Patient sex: M
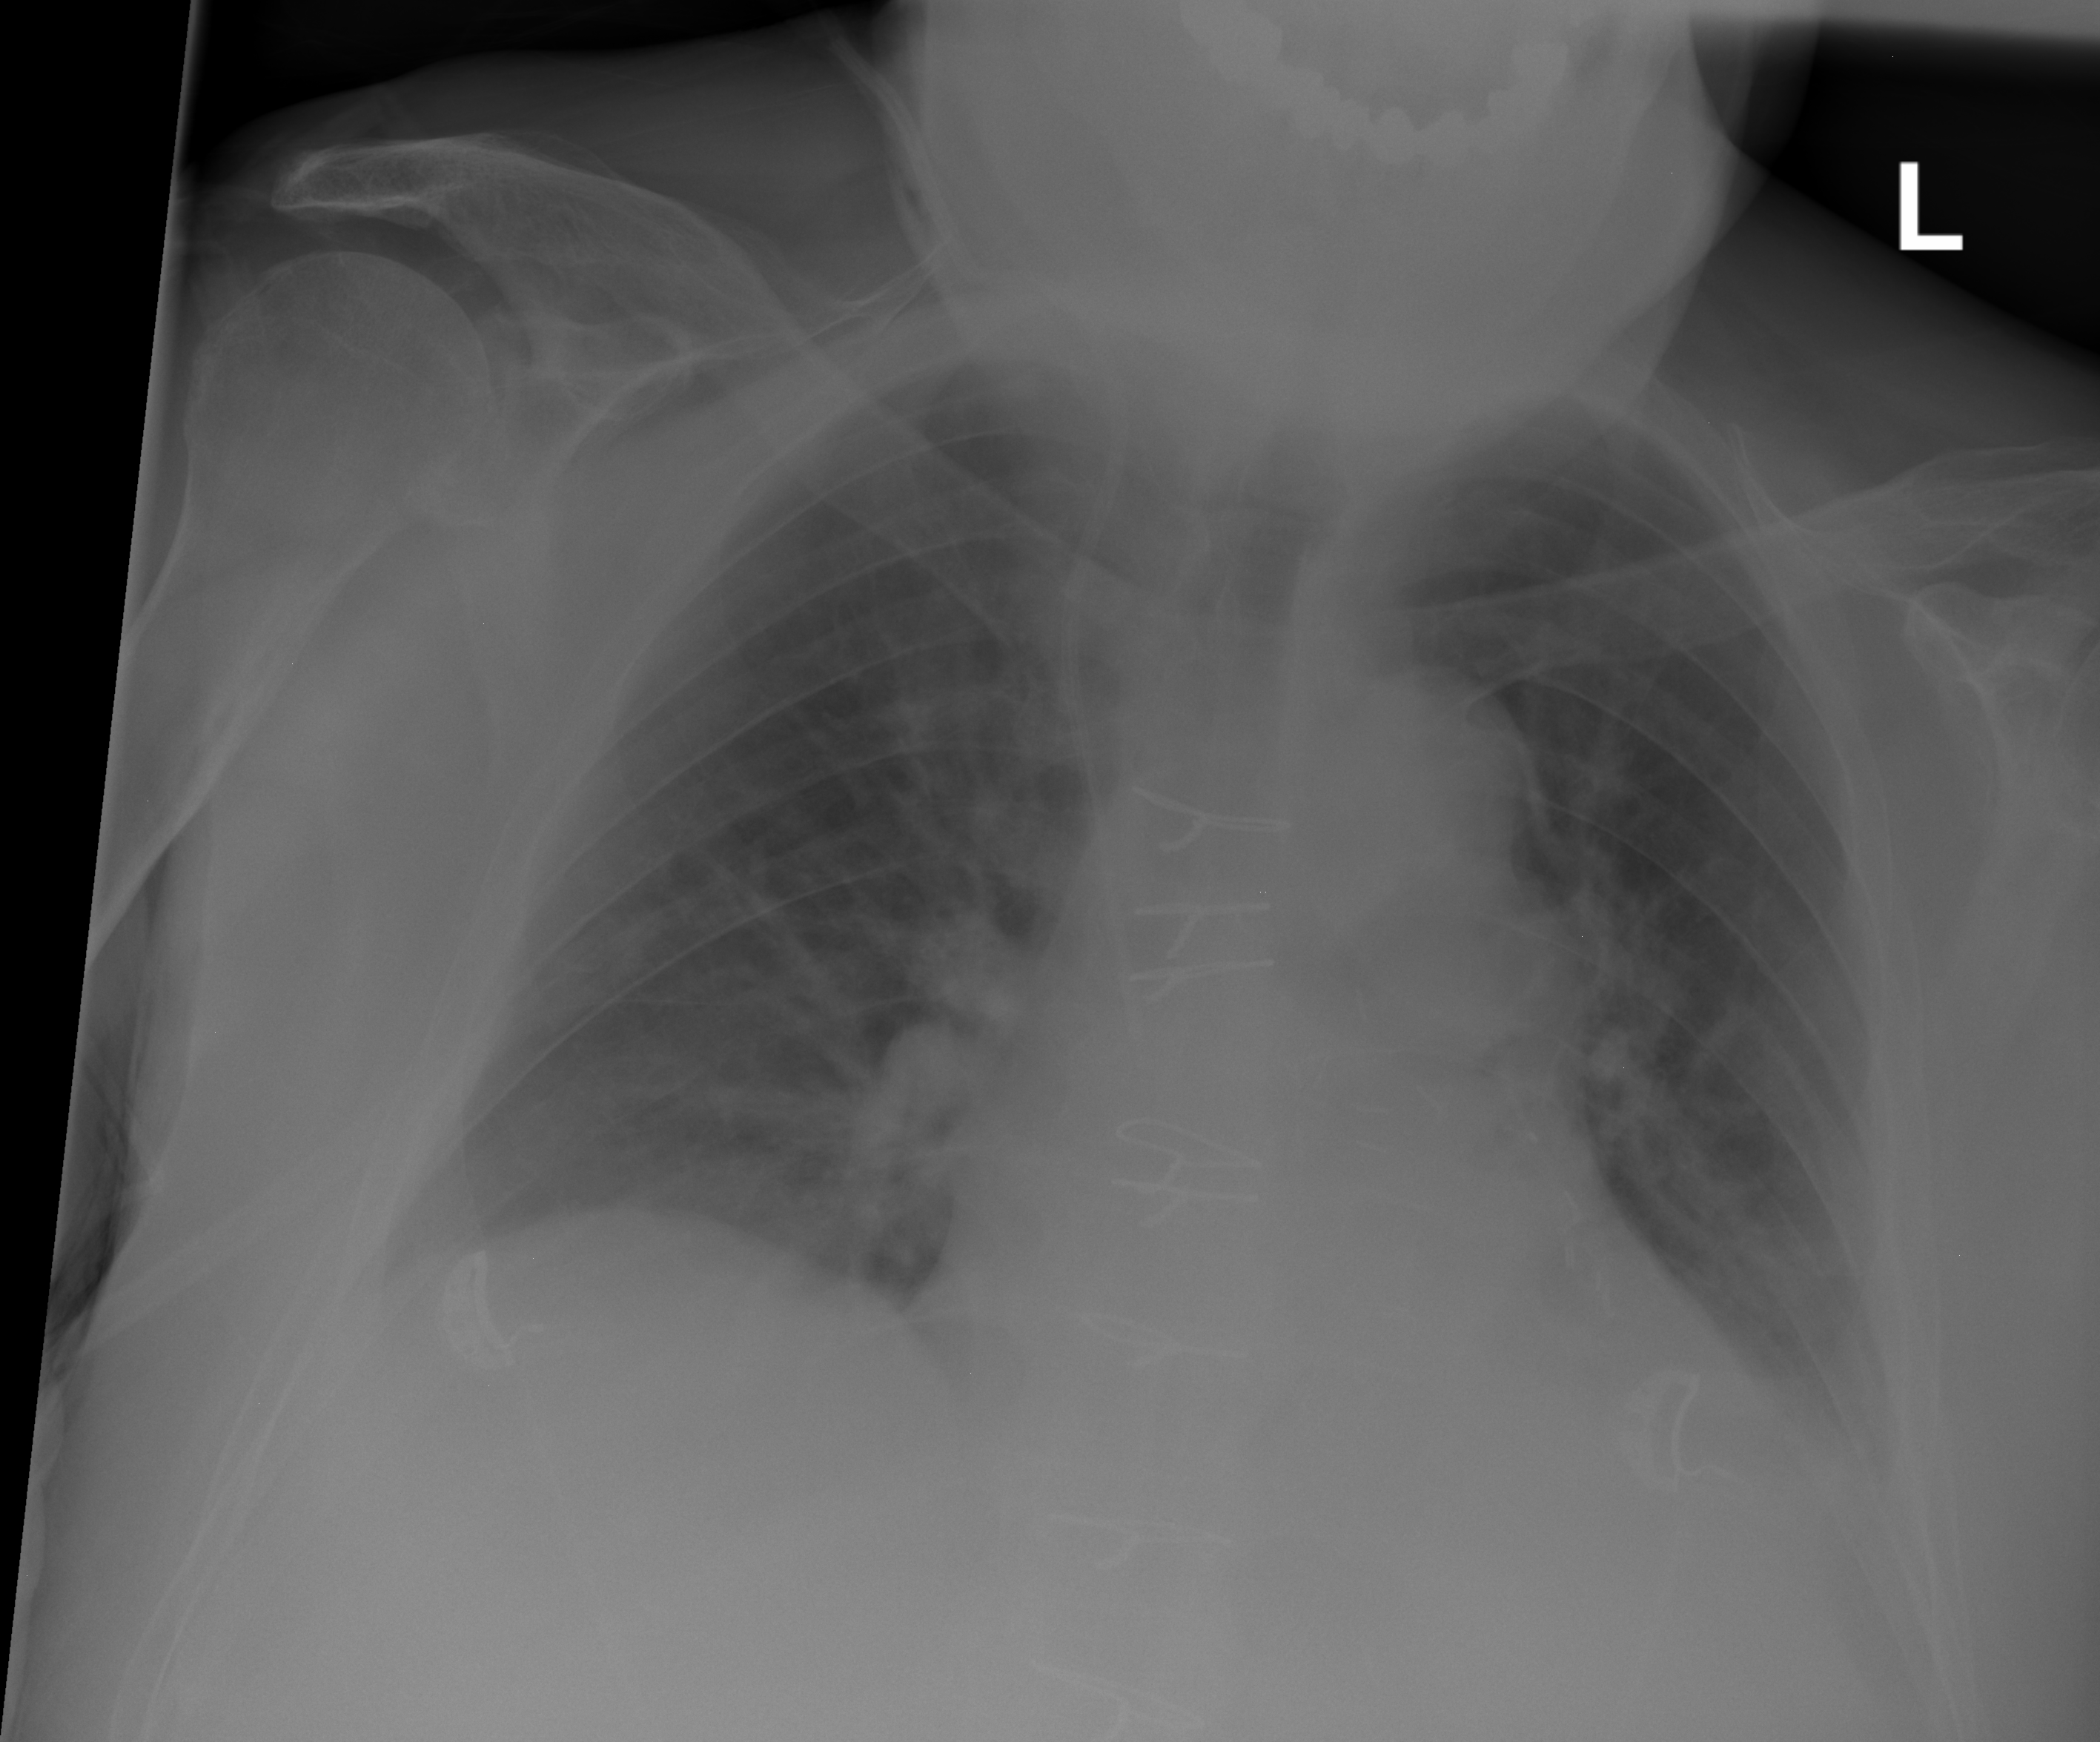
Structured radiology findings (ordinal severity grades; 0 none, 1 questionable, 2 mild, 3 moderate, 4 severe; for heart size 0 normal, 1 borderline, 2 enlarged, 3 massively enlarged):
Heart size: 2
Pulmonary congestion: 1
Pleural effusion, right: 0
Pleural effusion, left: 2
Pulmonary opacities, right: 0
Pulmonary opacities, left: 0
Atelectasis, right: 0
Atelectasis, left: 2